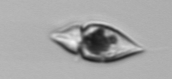
Label: Amphidinium